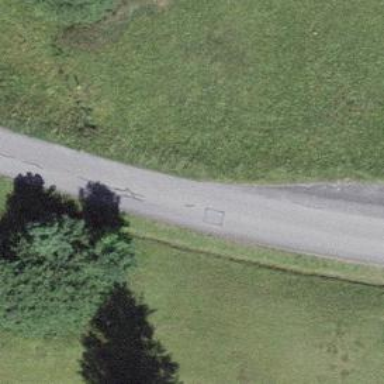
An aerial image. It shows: Unclassified road.